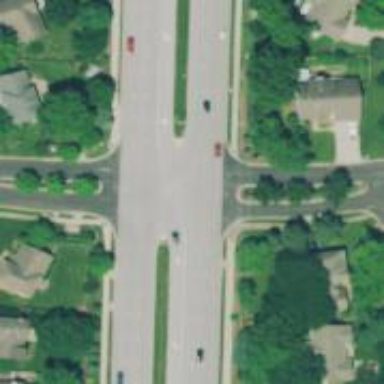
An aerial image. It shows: Road with dash markings.